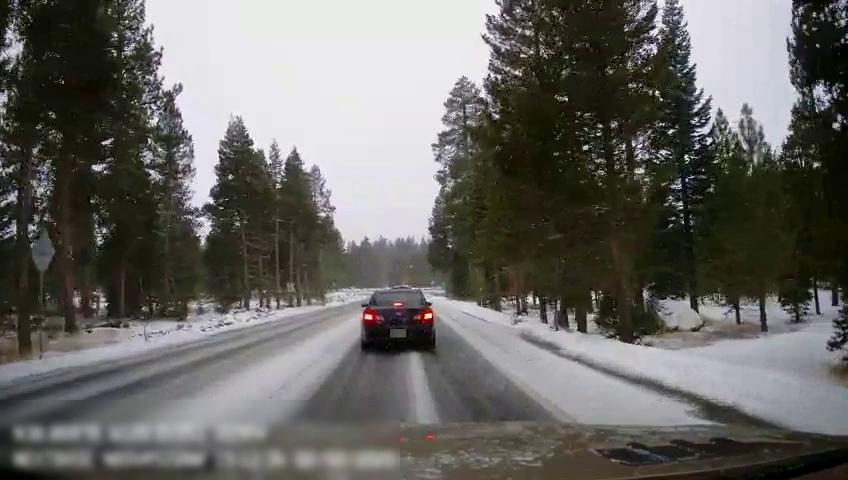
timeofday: Day
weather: Snowy
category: Drivable Space
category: Vehicles | SUV
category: Vehicles | Car